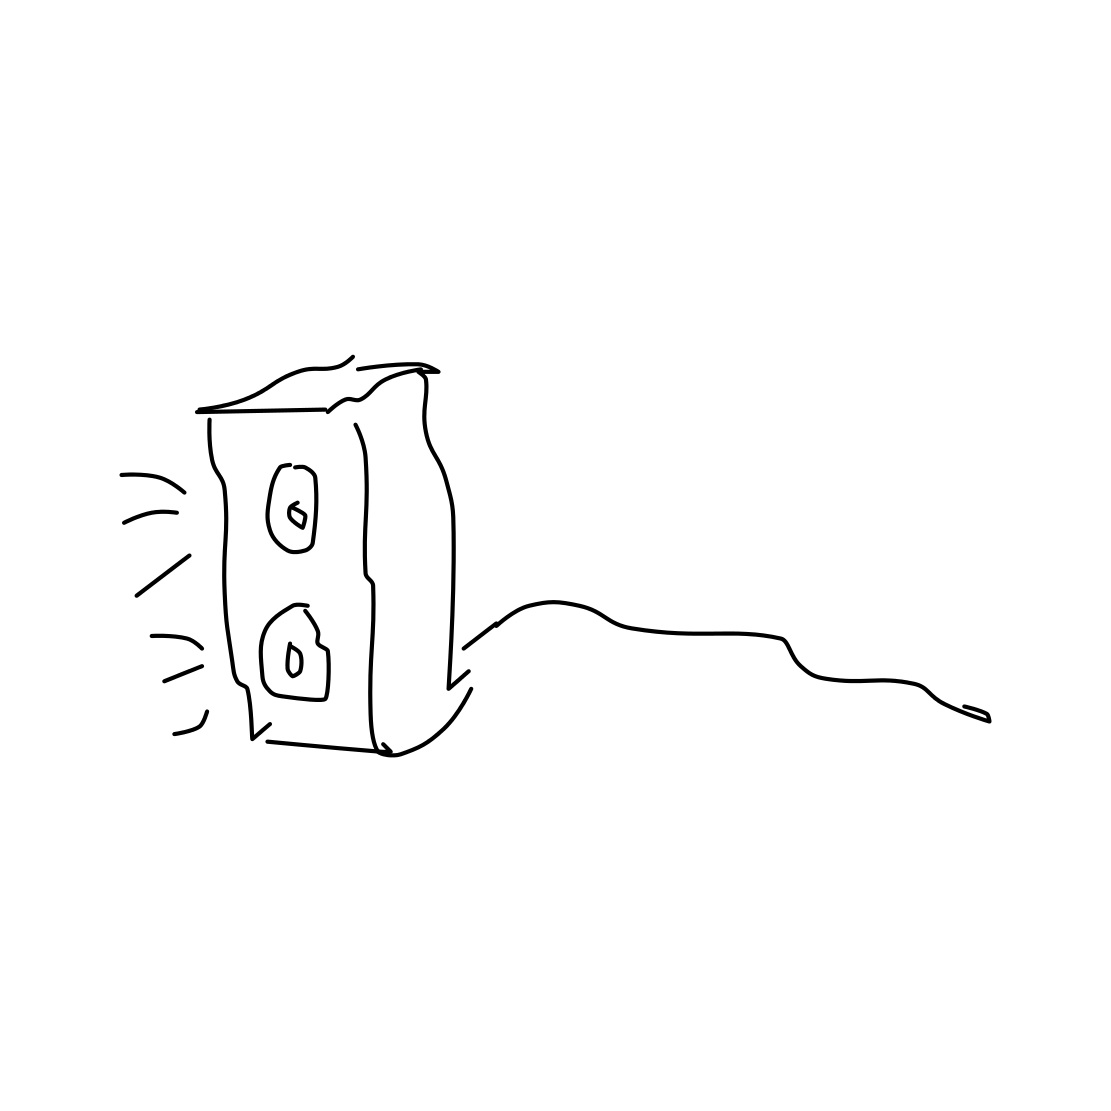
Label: loudspeaker